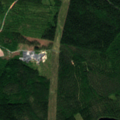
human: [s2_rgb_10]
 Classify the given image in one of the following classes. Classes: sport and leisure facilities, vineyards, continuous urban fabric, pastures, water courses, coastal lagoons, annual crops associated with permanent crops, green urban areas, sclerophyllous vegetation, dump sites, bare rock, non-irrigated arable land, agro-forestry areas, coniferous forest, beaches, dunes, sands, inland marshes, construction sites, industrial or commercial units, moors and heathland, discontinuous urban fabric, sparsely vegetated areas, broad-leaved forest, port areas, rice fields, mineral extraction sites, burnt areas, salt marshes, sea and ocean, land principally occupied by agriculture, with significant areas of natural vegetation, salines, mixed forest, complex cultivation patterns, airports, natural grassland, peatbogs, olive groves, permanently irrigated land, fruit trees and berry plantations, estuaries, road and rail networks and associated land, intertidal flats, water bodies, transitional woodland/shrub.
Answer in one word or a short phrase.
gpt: coniferous forest, mixed forest, transitional woodland/shrub